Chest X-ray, AP view. Patient: 59 years old, sex M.
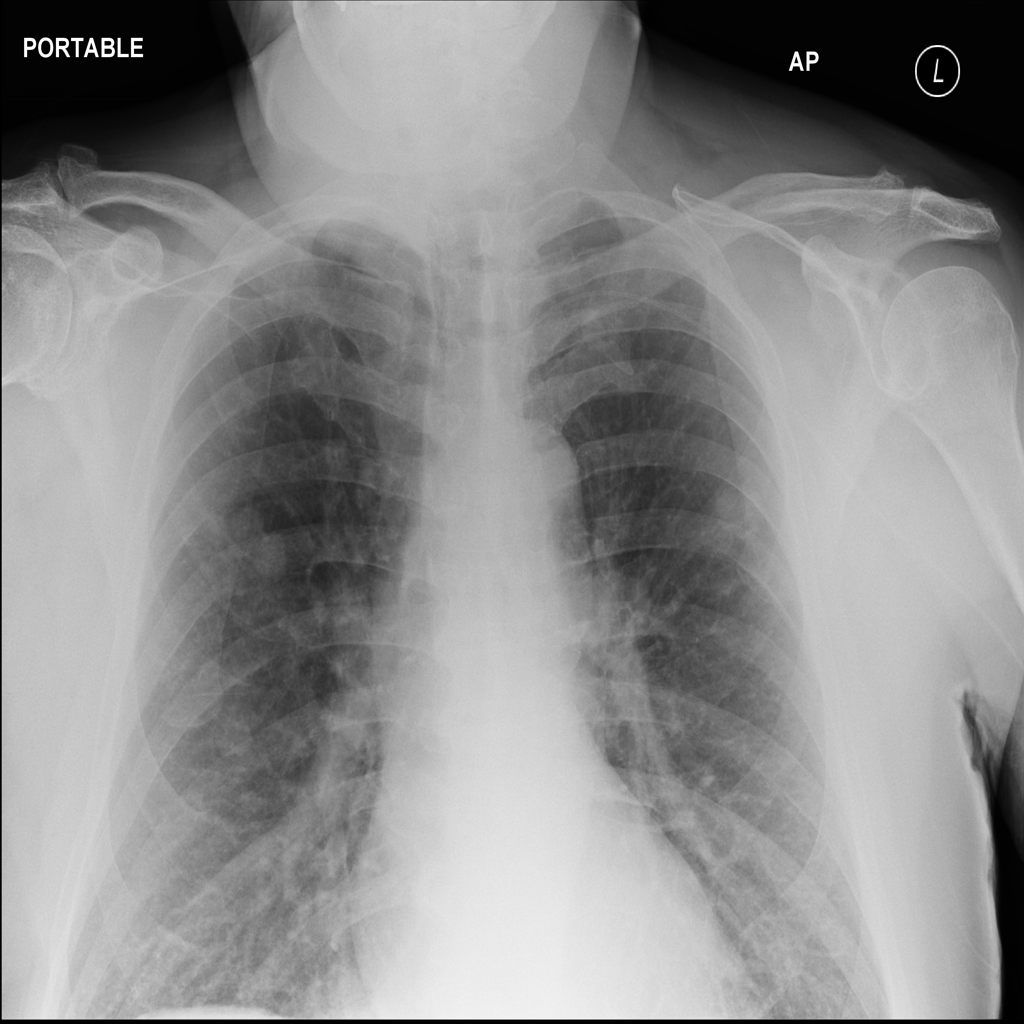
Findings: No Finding